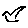
Label: bird